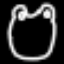
Label: frog